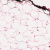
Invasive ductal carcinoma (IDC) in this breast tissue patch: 0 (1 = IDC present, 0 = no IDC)